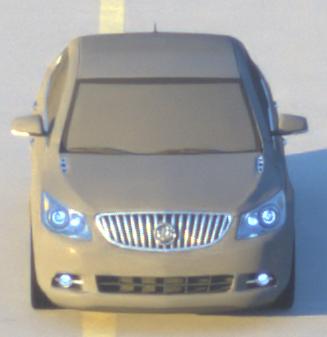
Make: Buick
Model: LaCrosse
Detailed model: Gen. 2
Model produced from: 2009
Model produced until: 2016
Doors: 4
Color: gray
Road condition: dry road
Daytime: sunrise or sunset
Contrast: medium contrast